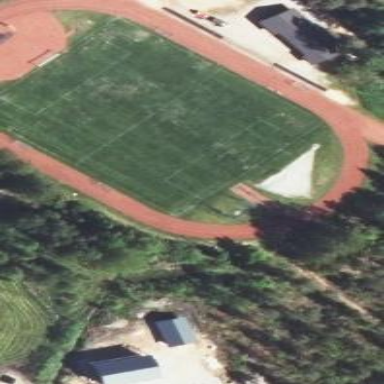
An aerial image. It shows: Pitch designated for athletics and soccer activities.